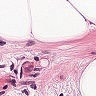
Metastatic tissue present: no